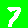
Digit: 7